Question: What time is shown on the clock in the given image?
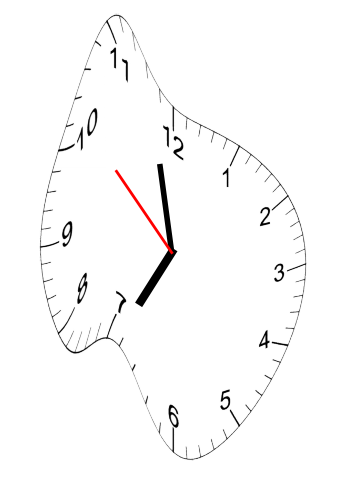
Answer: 06:57:52